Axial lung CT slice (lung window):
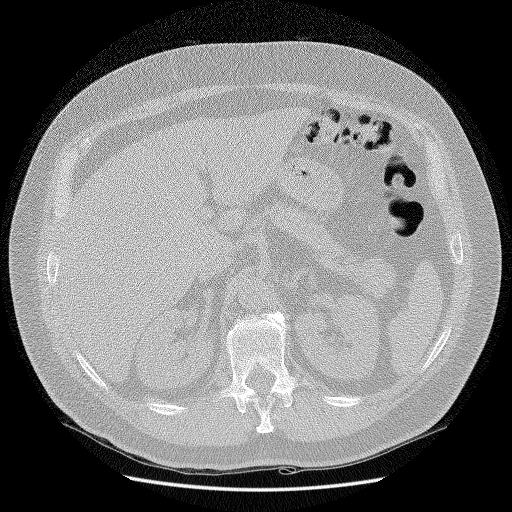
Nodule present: no